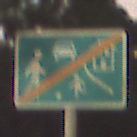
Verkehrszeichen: EndeVerkehrsberuhigterBereich
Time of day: Night
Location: Outdoor (Suburban)
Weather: Clear
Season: NotSpecified
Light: Artificial